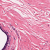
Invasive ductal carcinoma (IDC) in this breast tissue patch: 0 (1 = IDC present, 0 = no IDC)